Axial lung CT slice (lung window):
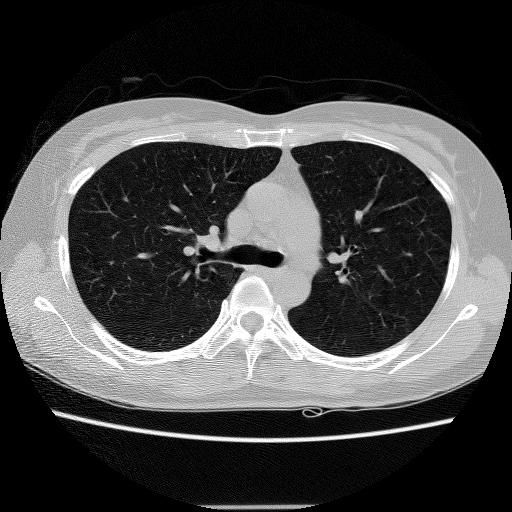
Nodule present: no